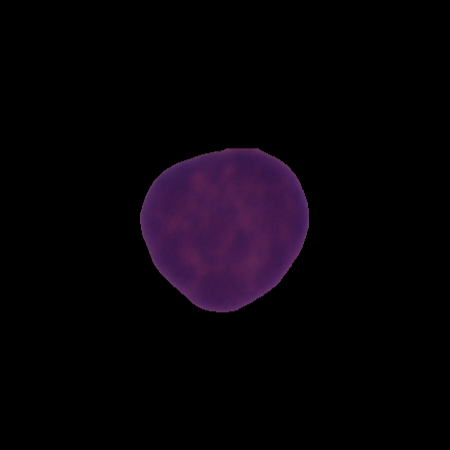
Label: healthy